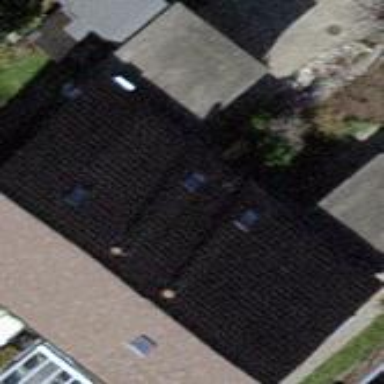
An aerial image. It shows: Semi-detached house with gabled roof.